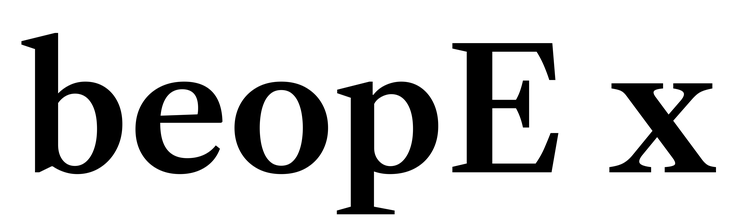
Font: LibreCaslonText_SemiBold